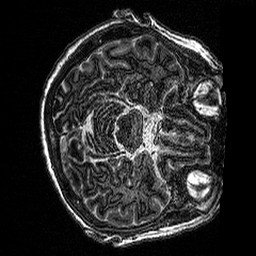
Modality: MP2RAGE
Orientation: axial
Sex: female
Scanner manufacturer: siemens
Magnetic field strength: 3 T
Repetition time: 5 s
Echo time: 0.00292 s